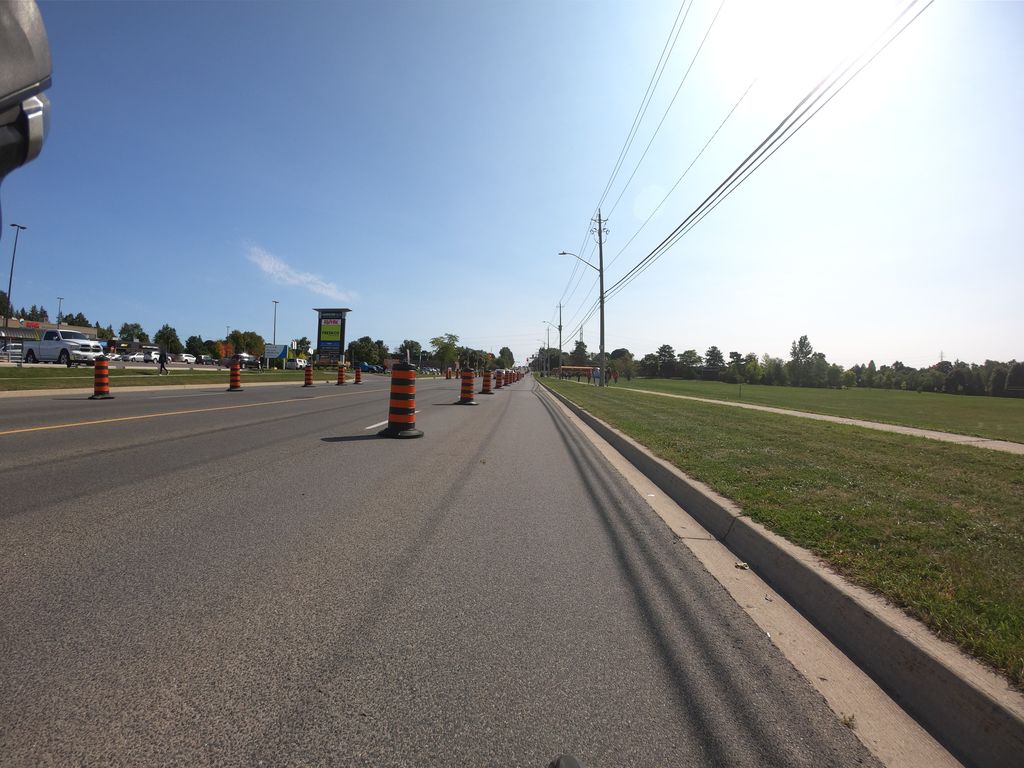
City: kitchener-waterloo